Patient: sex F, age 71
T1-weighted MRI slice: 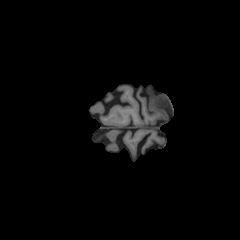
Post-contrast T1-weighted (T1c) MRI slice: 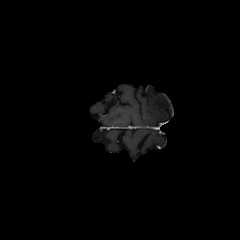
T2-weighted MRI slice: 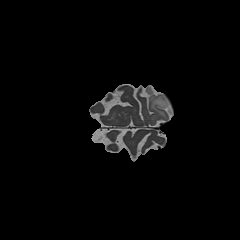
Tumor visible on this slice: yes
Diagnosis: Astrocytoma, IDH-mutant
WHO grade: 2